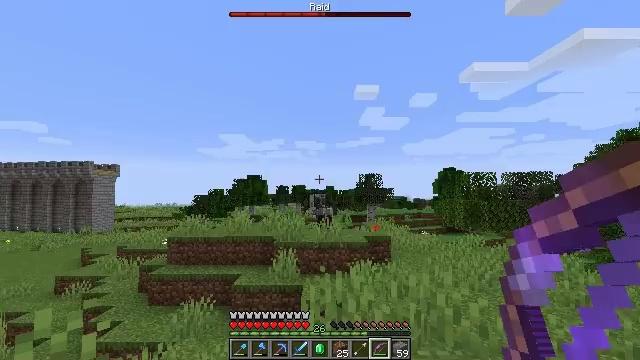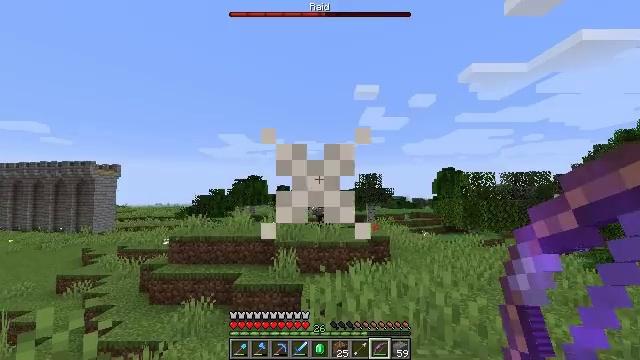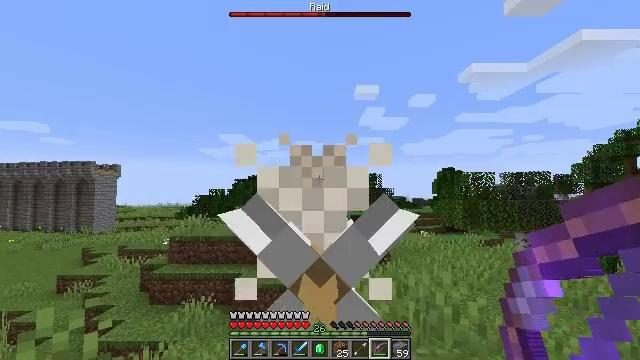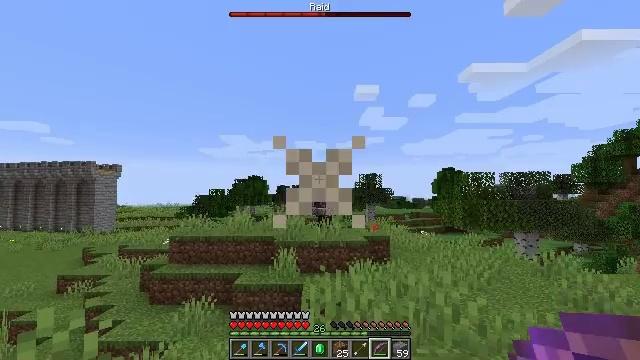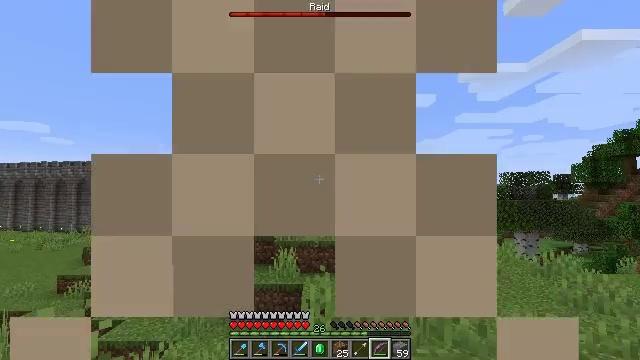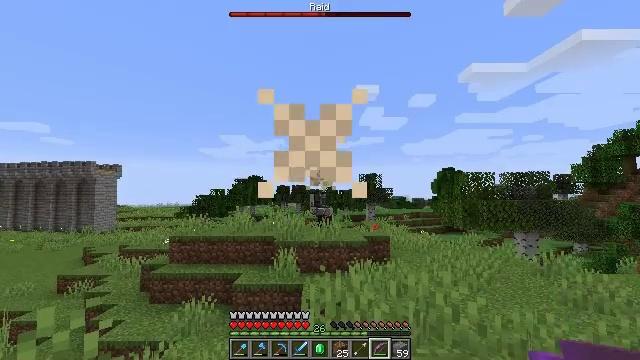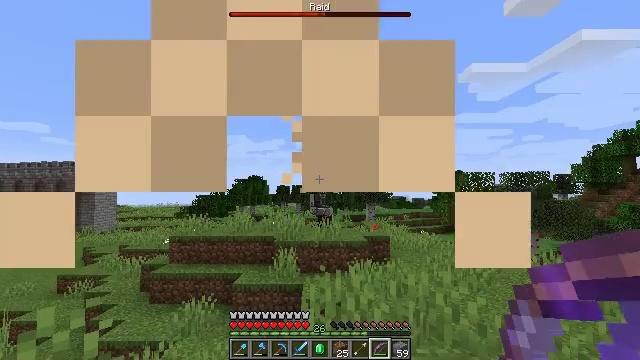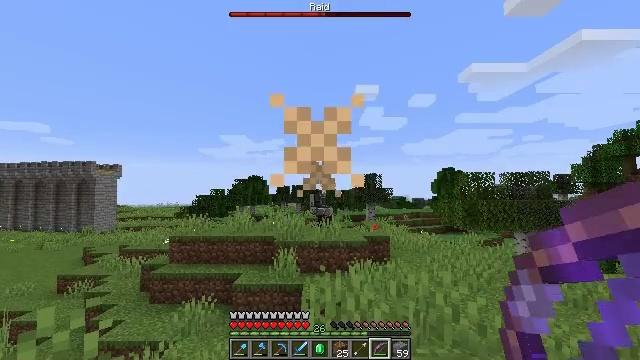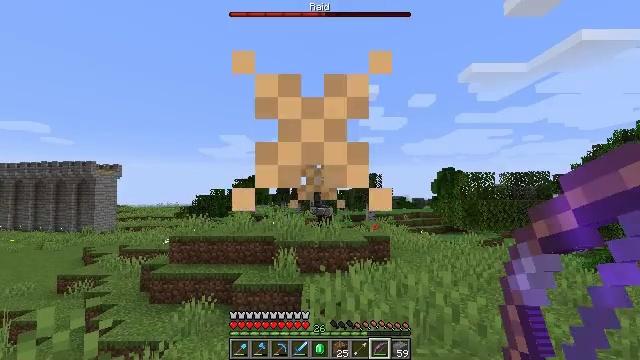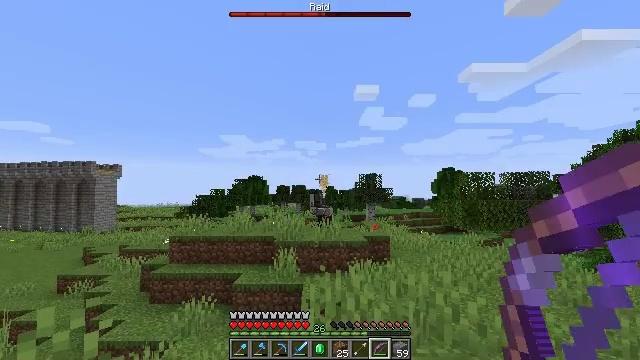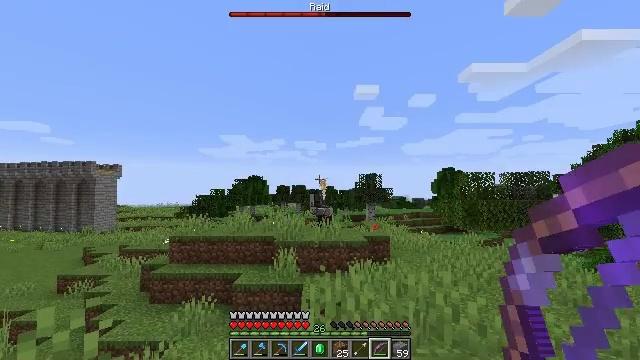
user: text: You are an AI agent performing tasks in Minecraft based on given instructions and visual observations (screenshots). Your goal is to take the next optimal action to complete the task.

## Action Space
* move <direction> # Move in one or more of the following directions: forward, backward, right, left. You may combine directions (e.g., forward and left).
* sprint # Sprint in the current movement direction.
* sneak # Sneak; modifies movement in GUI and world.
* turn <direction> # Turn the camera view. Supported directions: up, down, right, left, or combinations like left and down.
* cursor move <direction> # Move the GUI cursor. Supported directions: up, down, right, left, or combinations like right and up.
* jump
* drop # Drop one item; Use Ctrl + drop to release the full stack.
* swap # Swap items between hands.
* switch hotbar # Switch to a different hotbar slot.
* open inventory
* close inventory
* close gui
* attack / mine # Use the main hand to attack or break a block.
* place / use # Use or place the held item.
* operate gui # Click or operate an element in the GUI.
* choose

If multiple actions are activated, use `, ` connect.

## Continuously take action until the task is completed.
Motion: motion action
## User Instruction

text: Hunt the ravager.
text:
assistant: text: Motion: no_op
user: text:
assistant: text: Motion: no_op
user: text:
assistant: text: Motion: no_op
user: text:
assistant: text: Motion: no_op
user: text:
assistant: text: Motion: no_op
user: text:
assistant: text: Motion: no_op
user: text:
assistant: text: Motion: no_op
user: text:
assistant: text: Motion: no_op
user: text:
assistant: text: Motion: no_op
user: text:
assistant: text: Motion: no_op
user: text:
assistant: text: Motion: no_op